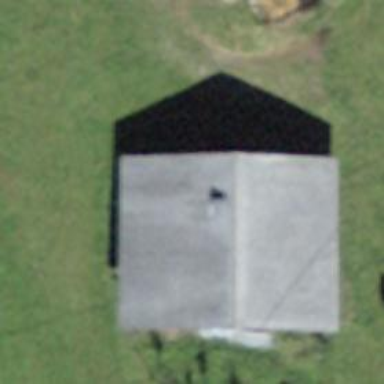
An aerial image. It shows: Farm building.